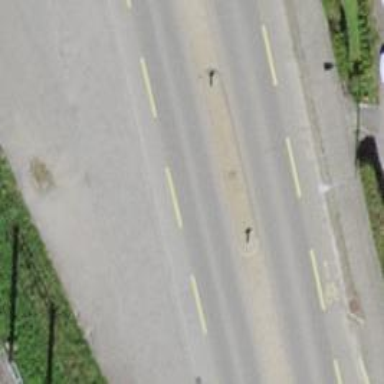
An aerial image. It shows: Asphalt road with primary highway designation. There is cycle track on the right side.